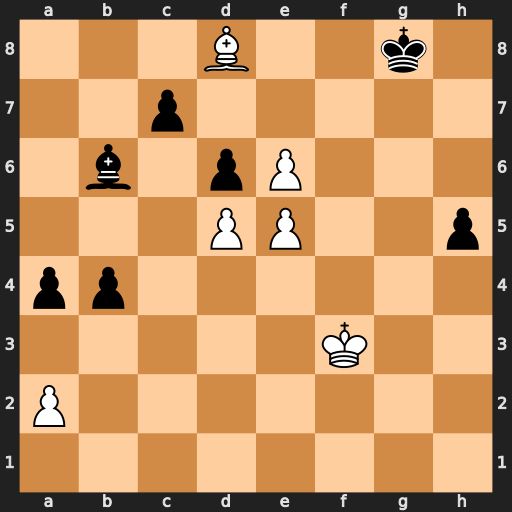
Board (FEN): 3B2k1/2p5/1b1pP3/3PP2p/pp6/5K2/P7/8
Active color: w
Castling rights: -
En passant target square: -
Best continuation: exd6 cxd6 Bxb6